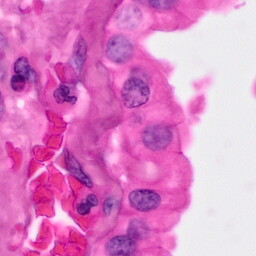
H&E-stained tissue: Pancreatic